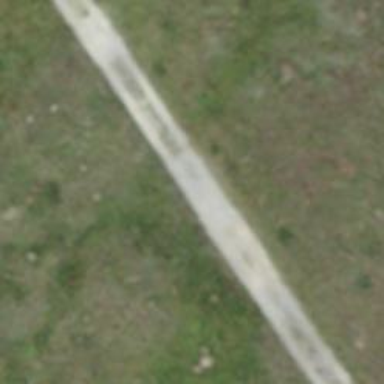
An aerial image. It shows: Track with grade5 tracktype. It is used for hiking and classic piste grooming.